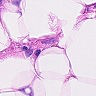
Metastatic tissue present: yes